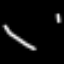
Label: line